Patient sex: M
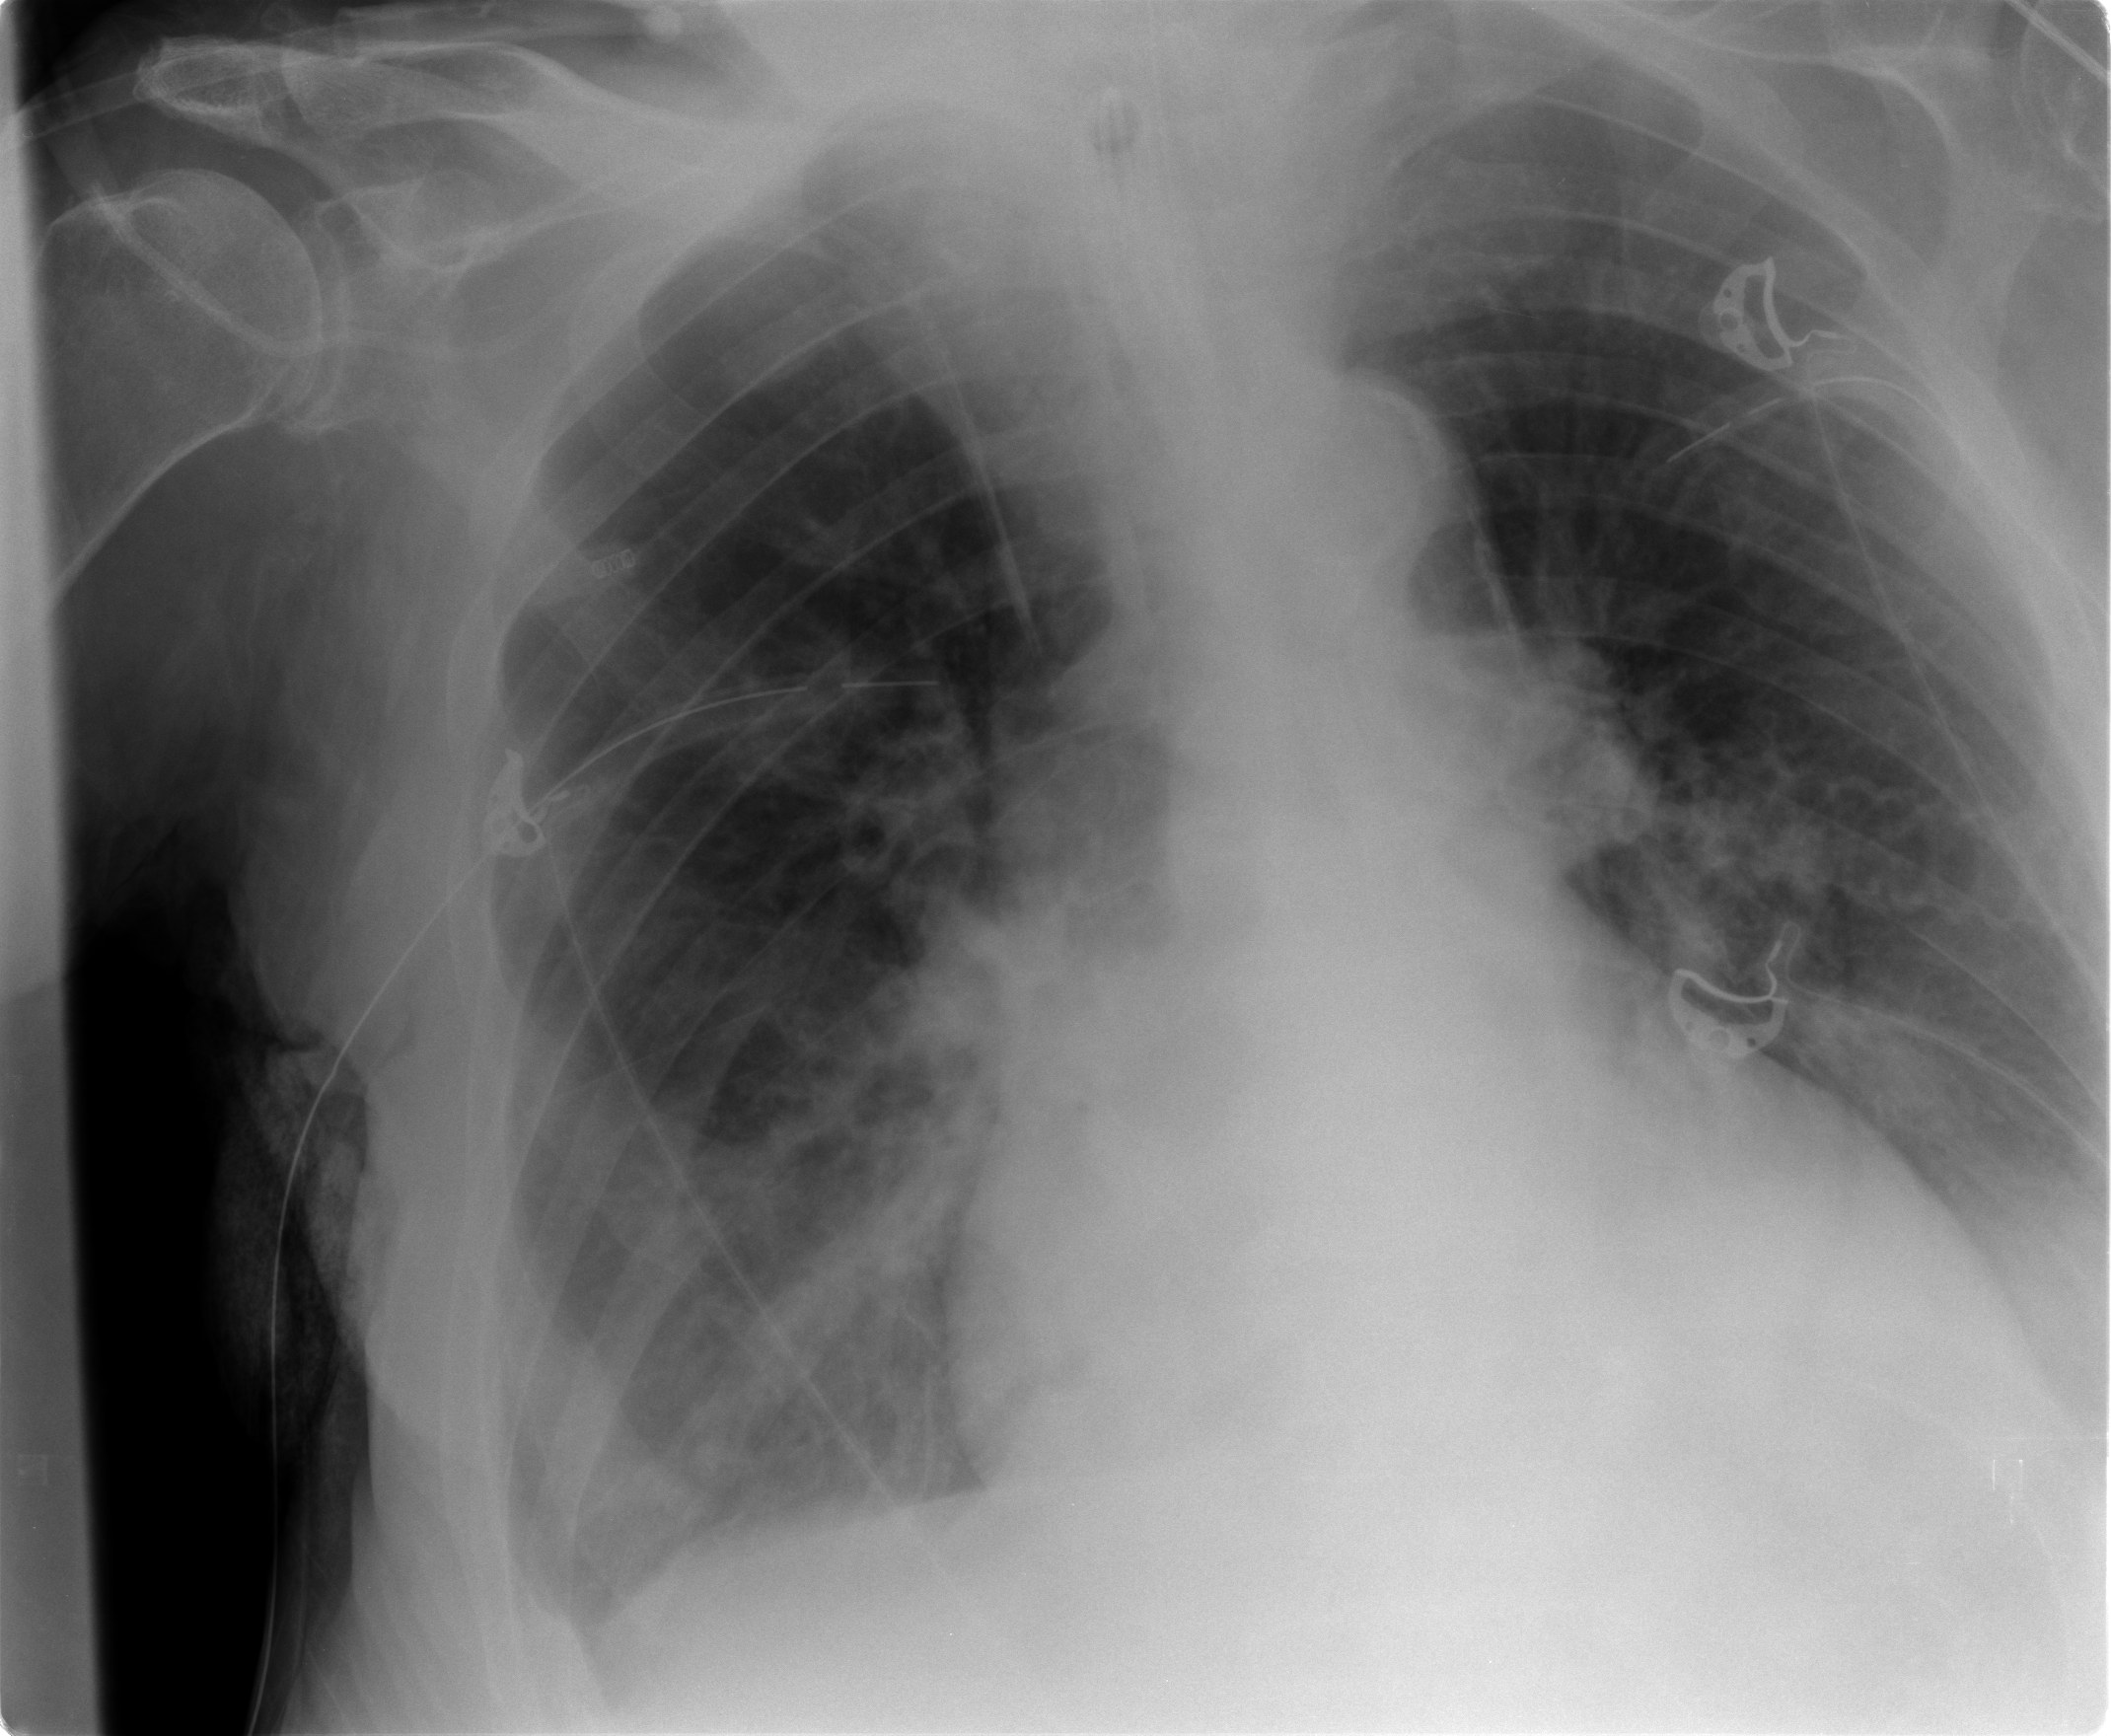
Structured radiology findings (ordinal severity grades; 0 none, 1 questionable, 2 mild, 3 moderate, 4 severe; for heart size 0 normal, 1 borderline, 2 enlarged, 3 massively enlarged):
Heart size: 2
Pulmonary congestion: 2
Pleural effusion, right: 2
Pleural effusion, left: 2
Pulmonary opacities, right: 2
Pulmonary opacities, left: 2
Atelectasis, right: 3
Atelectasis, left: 2